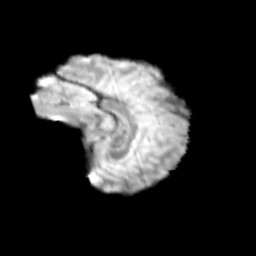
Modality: T2w
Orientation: sagittal
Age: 12
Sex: female
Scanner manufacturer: siemens
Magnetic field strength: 3 T
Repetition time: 3.8 s
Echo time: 0.07 s